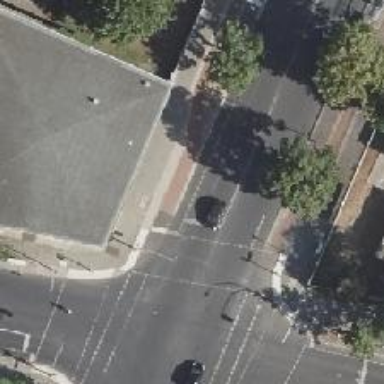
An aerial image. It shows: Secondary road with asphalt surface and lane markings. There are sidewalks on both sides of the road and cycle track on both sides as well.